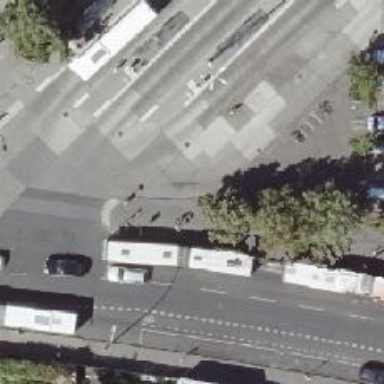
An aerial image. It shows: Taxi stand.